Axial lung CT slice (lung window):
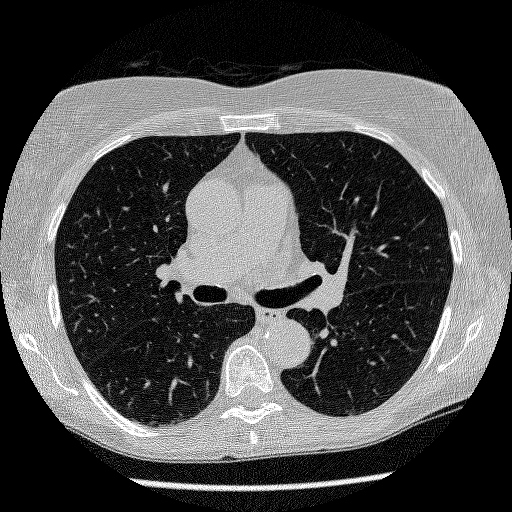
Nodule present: no